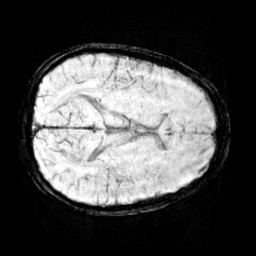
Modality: minIP
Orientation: axial
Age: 9
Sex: male
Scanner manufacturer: siemens
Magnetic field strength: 3 T
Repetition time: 0.027 s
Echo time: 0.02 s